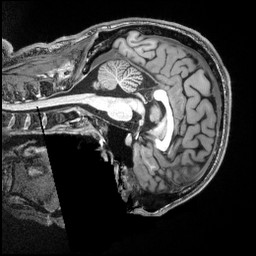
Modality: T1w
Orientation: sagittal
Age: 27
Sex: male
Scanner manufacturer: siemens
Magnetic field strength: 3 T
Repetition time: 2.5 s
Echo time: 0.00343 s